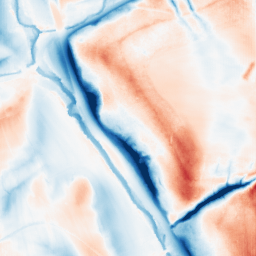
Category: classical
Decomposition family: gaussian_anisotropic
Decomposition parameters: sigma_x: 20
sigma_y: 5
Upsampling method: fft_zeropad
Upsampling parameters: scale: 2
Upsampling scale: 2